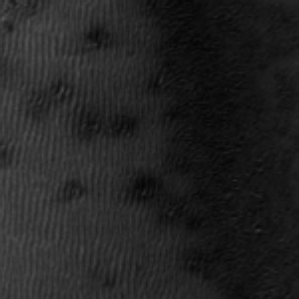
Label: frost